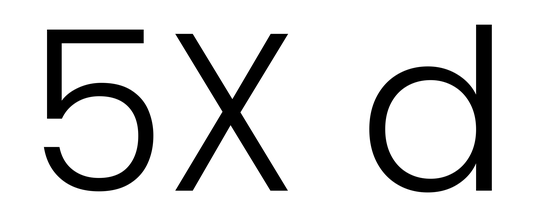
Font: Poppins-Light